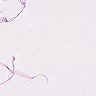
Metastatic tissue present: no